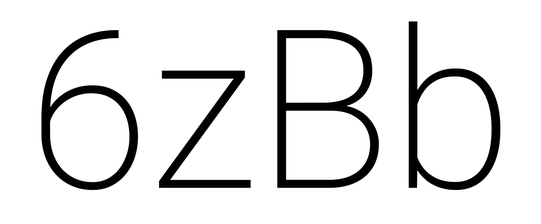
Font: Roboto_ExtraLight